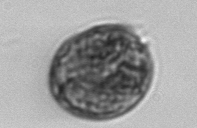
Label: Prorocentrum